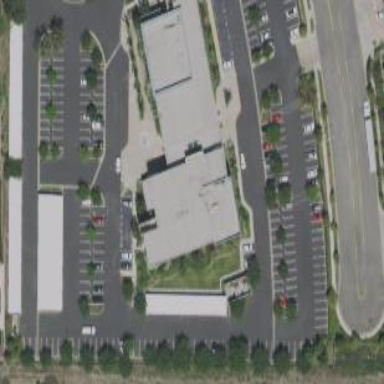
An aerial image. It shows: Clinic building offering healthcare services.